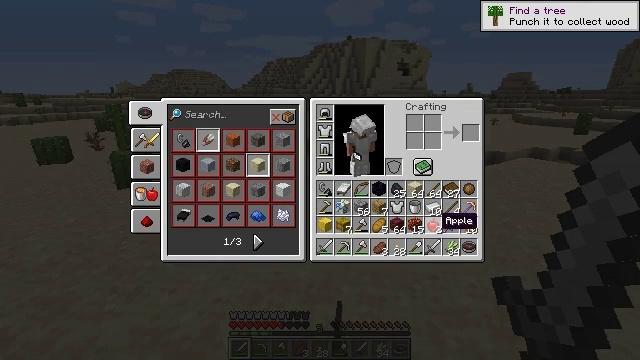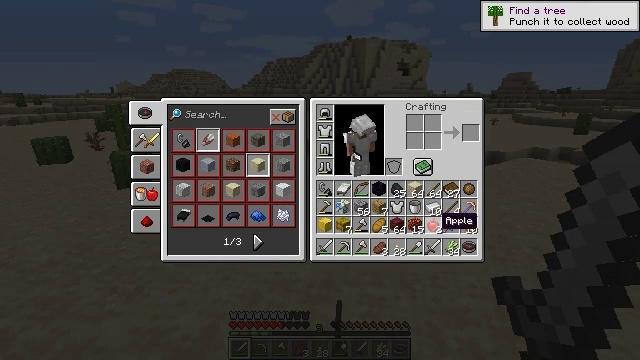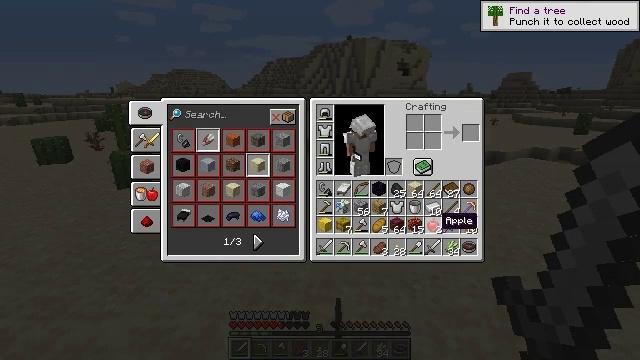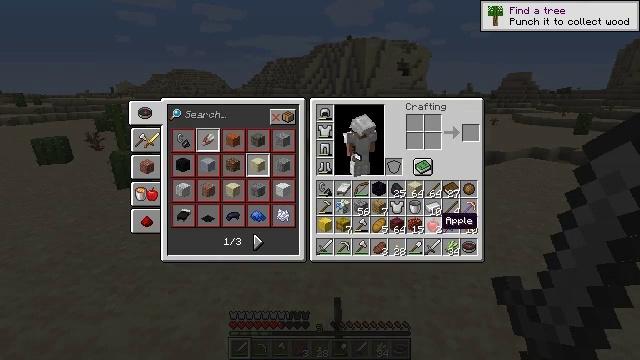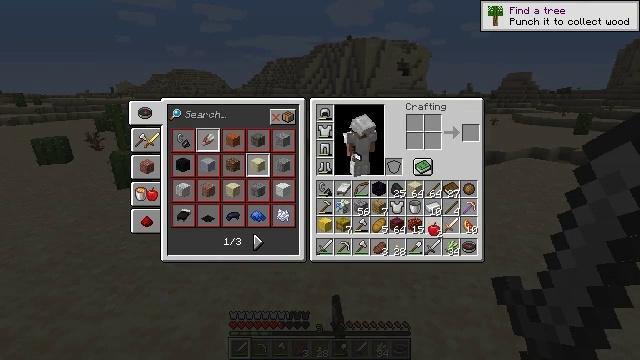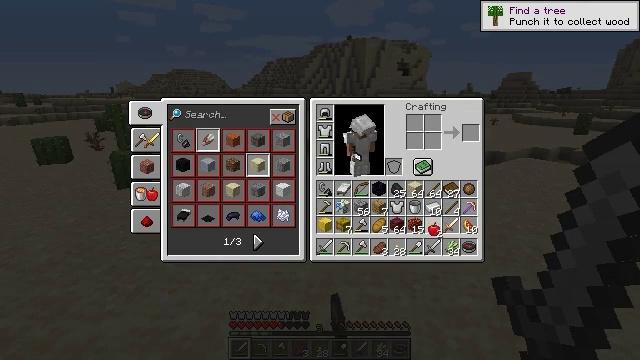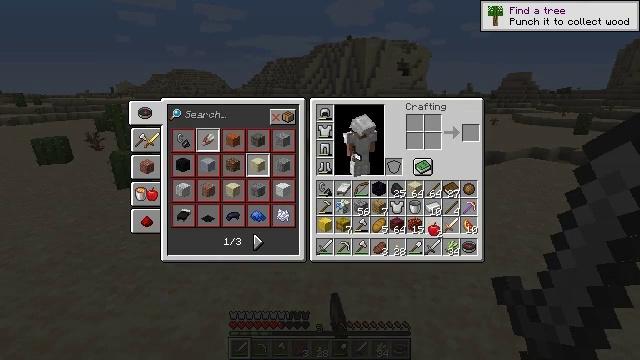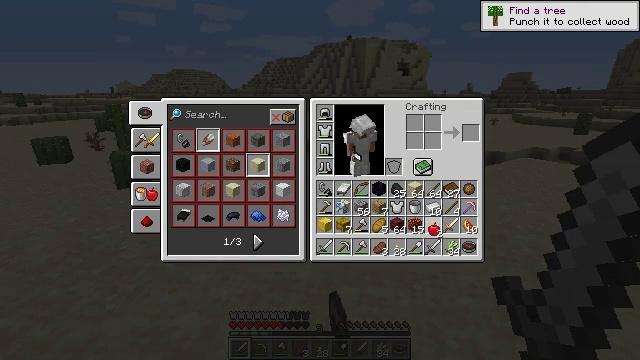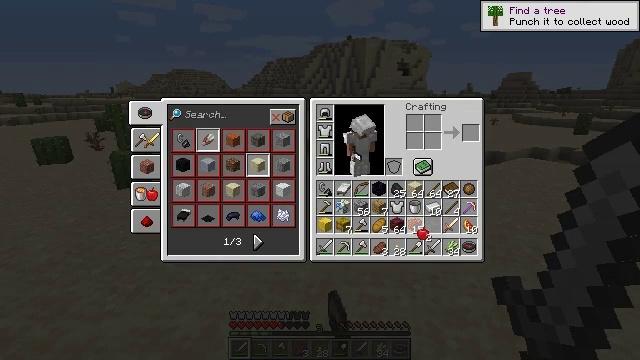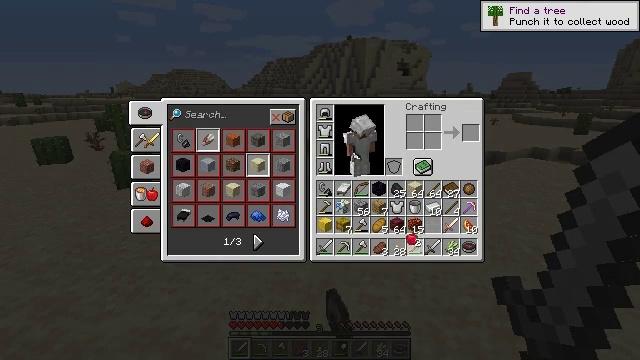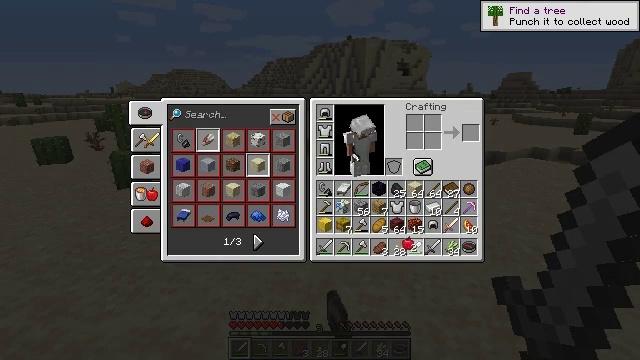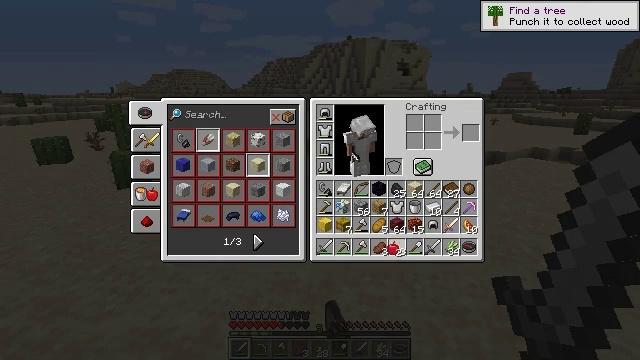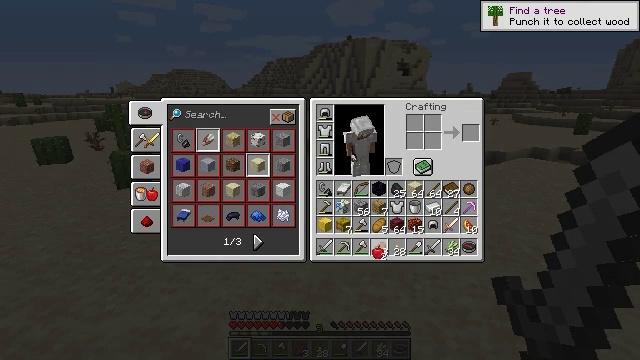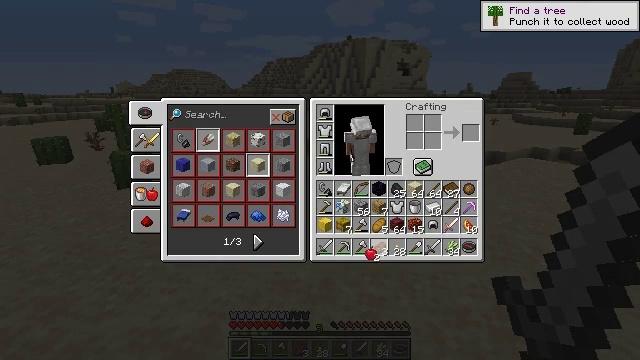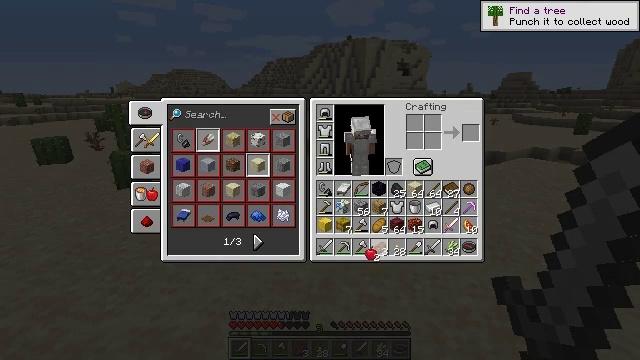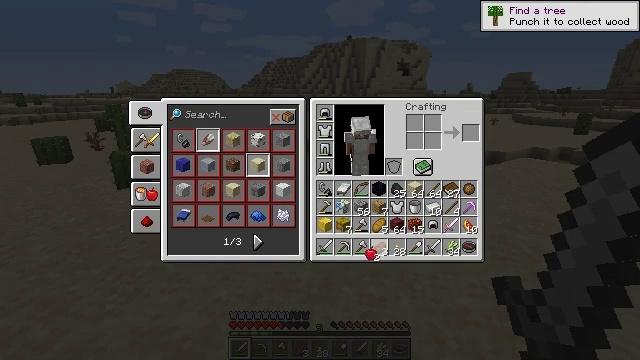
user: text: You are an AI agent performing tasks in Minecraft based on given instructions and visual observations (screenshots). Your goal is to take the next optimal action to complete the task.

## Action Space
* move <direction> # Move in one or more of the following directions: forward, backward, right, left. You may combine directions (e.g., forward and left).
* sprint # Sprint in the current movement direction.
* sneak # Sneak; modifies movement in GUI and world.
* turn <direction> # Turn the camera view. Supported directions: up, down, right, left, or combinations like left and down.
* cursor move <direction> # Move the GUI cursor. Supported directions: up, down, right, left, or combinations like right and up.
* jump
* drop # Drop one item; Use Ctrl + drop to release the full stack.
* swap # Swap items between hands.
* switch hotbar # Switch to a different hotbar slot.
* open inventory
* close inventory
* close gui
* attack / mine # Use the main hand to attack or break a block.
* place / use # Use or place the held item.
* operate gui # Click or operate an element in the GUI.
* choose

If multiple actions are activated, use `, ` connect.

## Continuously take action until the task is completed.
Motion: motion action
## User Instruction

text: Remove an iron helmet from the inventory.
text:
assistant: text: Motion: no_op
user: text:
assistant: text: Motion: no_op
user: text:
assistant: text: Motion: no_op
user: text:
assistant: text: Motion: attack / mine
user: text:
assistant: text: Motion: attack / mine
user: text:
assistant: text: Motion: attack / mine
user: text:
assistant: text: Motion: attack / mine
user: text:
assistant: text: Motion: turn left
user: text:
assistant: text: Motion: turn left
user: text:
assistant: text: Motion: no_op
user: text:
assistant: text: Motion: turn left
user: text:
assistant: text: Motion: turn left
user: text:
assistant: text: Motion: turn left
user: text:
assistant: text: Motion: no_op
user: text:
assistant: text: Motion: no_op
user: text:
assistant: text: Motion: no_op
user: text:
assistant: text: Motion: no_op
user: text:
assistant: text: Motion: no_op
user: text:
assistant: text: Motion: attack / mine
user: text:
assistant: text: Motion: attack / mine
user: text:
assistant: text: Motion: attack / mine
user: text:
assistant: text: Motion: attack / mine
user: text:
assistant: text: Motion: no_op
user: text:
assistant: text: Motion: turn right
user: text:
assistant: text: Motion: turn right
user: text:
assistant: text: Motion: no_op
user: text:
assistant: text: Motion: no_op
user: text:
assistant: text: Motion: no_op
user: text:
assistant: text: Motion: no_op
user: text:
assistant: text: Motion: no_op